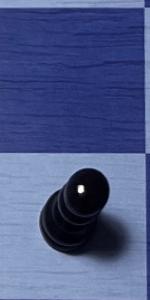
Label: Pawn_Black